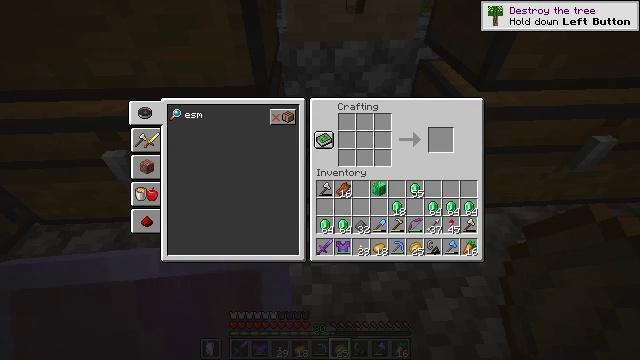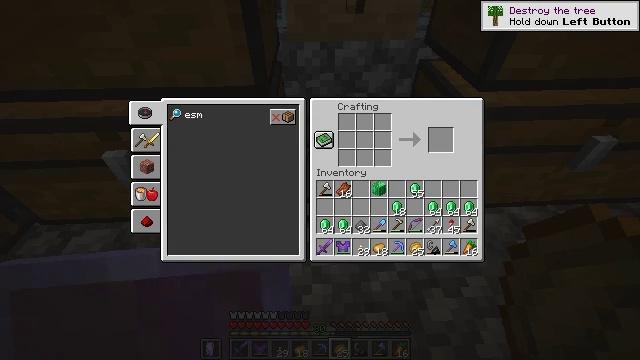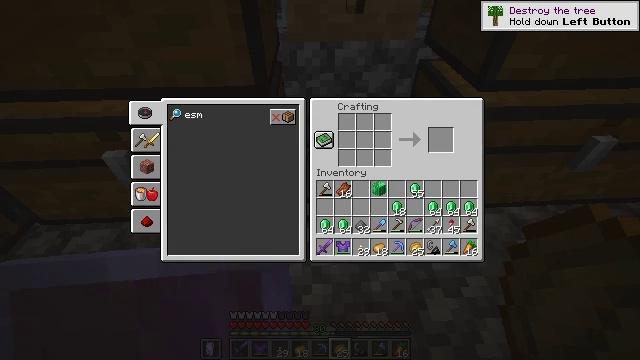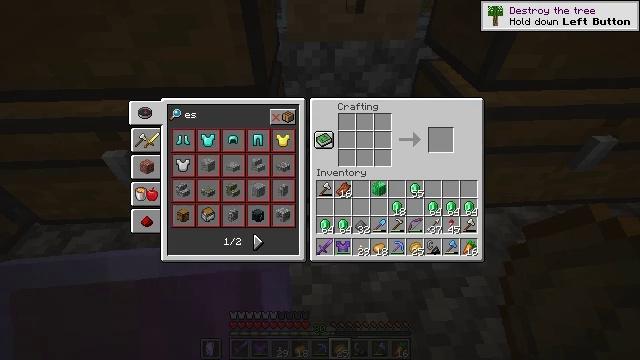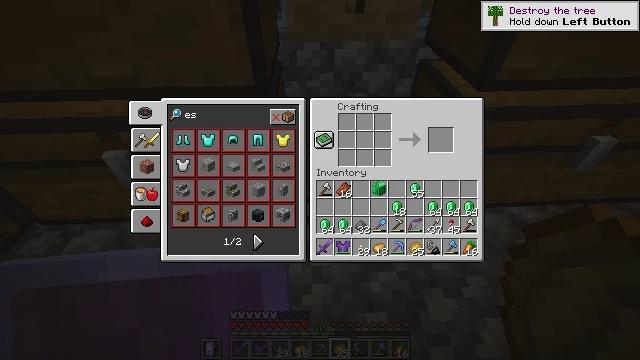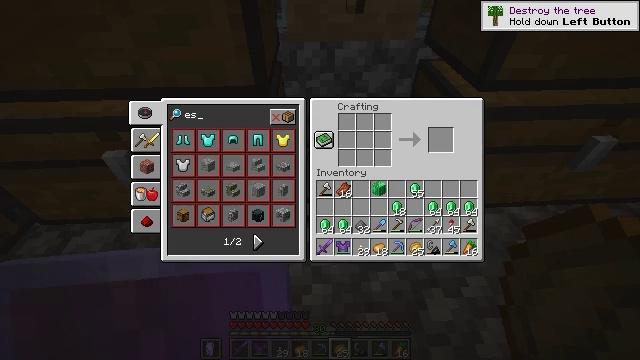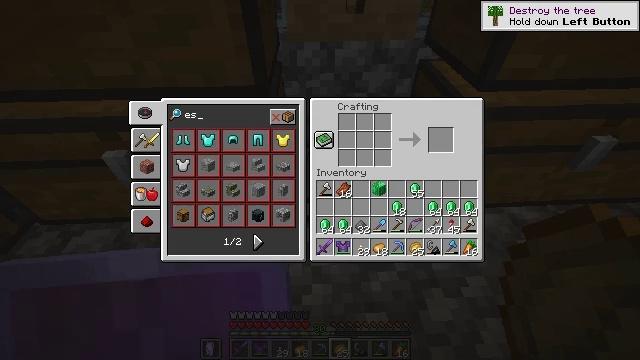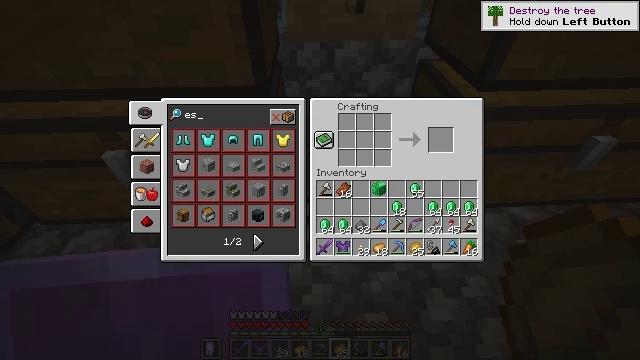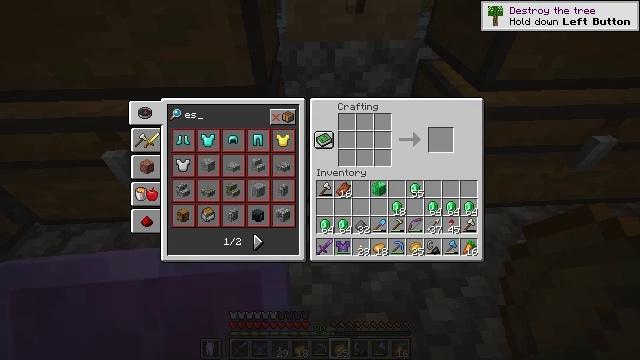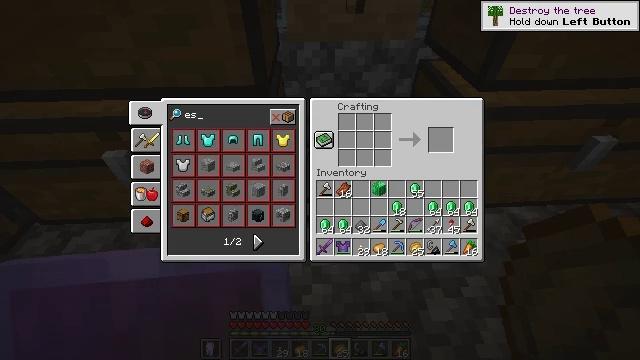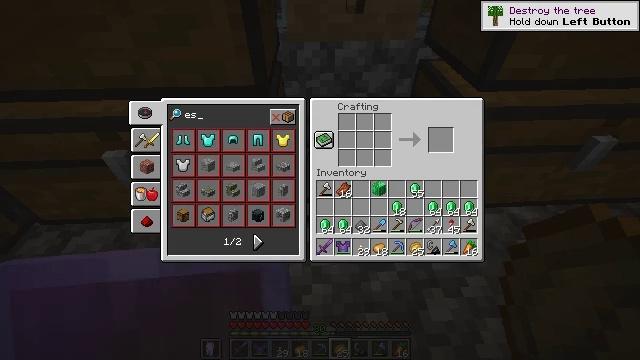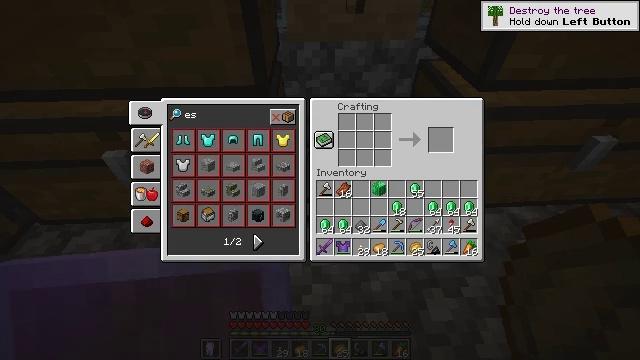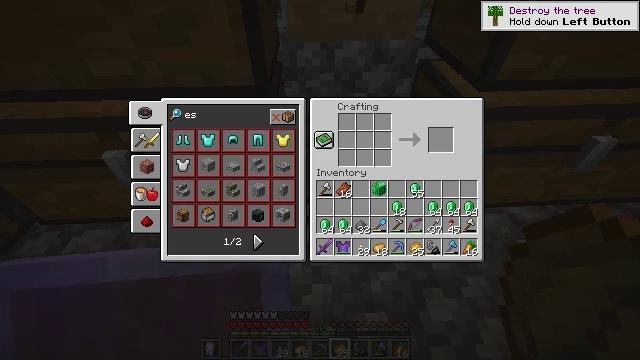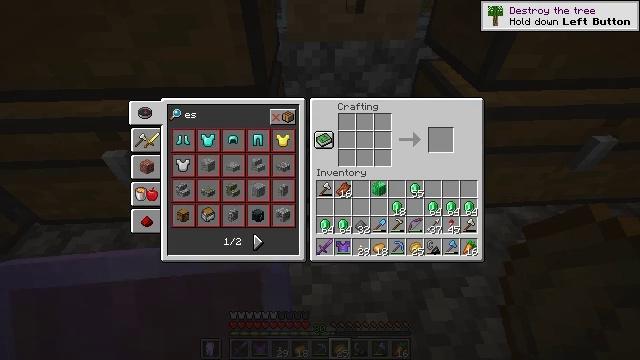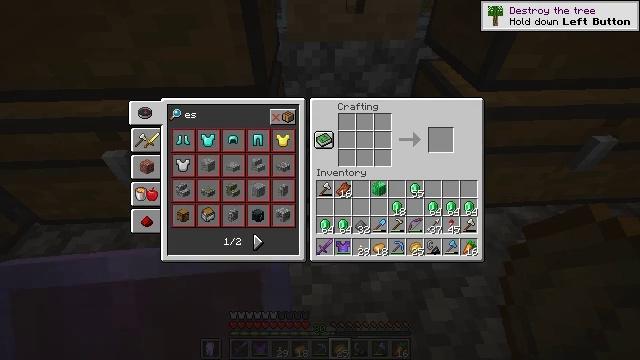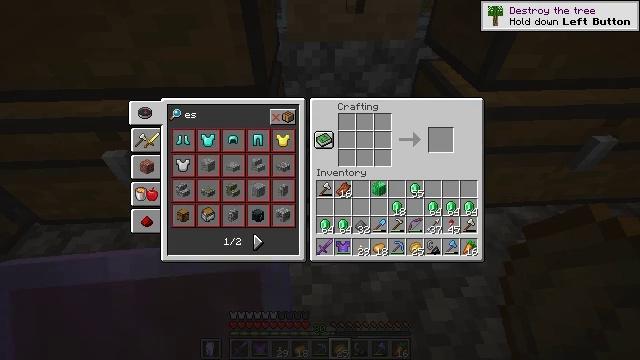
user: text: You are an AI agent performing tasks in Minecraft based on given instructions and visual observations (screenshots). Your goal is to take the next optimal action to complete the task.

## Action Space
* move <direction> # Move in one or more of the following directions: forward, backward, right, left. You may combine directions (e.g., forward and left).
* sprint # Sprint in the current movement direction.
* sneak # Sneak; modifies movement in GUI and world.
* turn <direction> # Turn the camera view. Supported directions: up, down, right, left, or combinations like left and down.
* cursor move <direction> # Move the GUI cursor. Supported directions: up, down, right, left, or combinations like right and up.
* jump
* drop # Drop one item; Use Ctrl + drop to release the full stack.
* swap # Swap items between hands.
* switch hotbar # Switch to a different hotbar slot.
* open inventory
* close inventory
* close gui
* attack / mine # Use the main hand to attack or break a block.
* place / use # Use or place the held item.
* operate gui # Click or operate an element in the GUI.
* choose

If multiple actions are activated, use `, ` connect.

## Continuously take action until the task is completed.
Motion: motion action
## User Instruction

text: Open the crafting table to craft an emerald block.
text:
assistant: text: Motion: no_op
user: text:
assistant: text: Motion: no_op
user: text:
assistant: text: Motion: no_op
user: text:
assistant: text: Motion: no_op
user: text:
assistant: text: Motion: no_op
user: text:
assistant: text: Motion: no_op
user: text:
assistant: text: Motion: no_op
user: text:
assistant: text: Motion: no_op
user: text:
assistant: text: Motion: no_op
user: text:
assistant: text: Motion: no_op
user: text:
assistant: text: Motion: no_op
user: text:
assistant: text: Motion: no_op
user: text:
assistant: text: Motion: no_op
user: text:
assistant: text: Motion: no_op
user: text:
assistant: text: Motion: no_op
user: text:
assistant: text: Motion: no_op
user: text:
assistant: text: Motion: no_op
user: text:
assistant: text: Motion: no_op
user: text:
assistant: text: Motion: no_op
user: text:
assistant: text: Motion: no_op
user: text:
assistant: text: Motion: no_op
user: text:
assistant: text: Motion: no_op
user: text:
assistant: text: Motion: no_op
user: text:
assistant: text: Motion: no_op
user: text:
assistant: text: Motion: no_op
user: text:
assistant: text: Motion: no_op
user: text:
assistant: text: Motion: no_op
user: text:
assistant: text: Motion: no_op
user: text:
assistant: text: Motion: no_op
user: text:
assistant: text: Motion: no_op